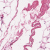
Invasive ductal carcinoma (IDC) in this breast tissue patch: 0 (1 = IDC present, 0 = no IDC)